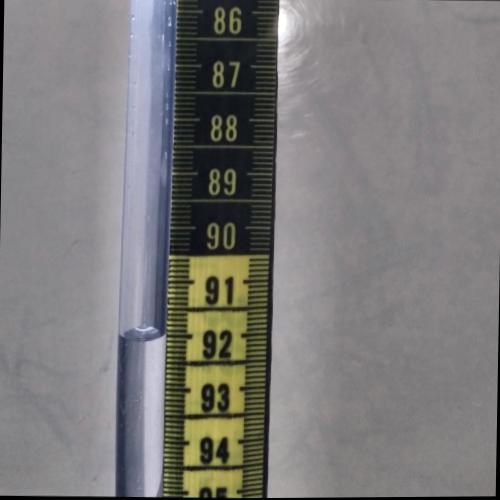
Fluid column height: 92.0 cm